Question: I'm using an external Node.js module, <URL>, to handle my LinkedIn API authentication. I'm not yet positive if this is a problem with the way my module handles their API, or some other API issue itself.
Basically, after a user has , LinkedIn nevertheless continues to ask whether to continue to grant access. I know this is not standard because I've seen a different user flow in other applications.
Here's an example of what happens:

You can see I granted access on Jan 11th, but this was taken on Jan 13th. Why must I re-auth!?
Do you have any idea what is causing this? I dove into <URL> but nothing in that application flow caught my eye as the problem.
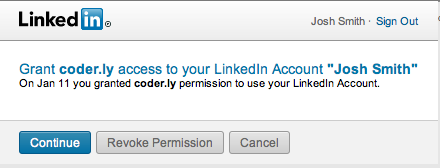
Answer: Modify the script to send them to <URL> instead of
<URL>.
That will cause LinkedIn to automatically redirect them back to your site.
See more at <URL>